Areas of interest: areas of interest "Parking Lot"
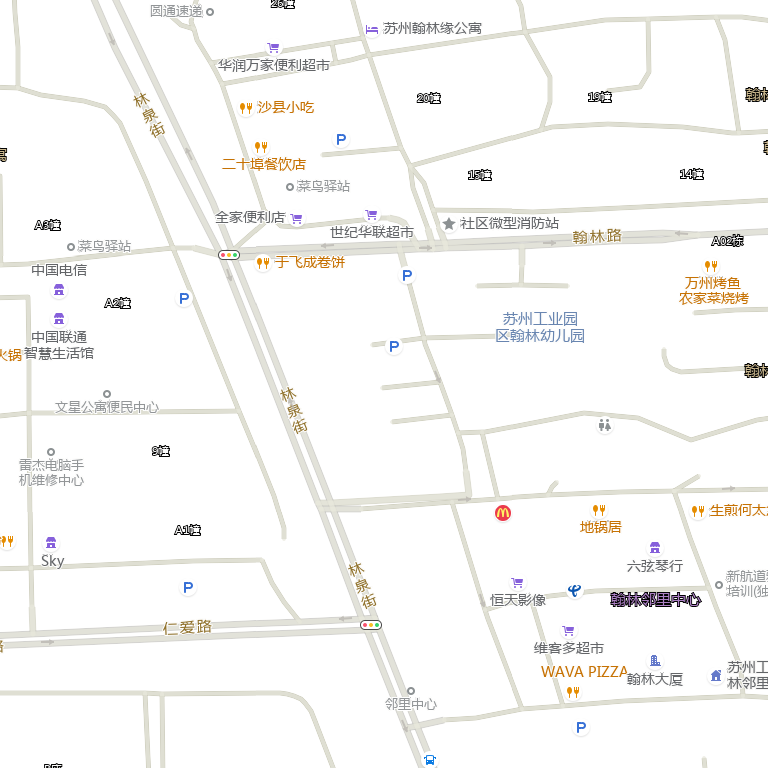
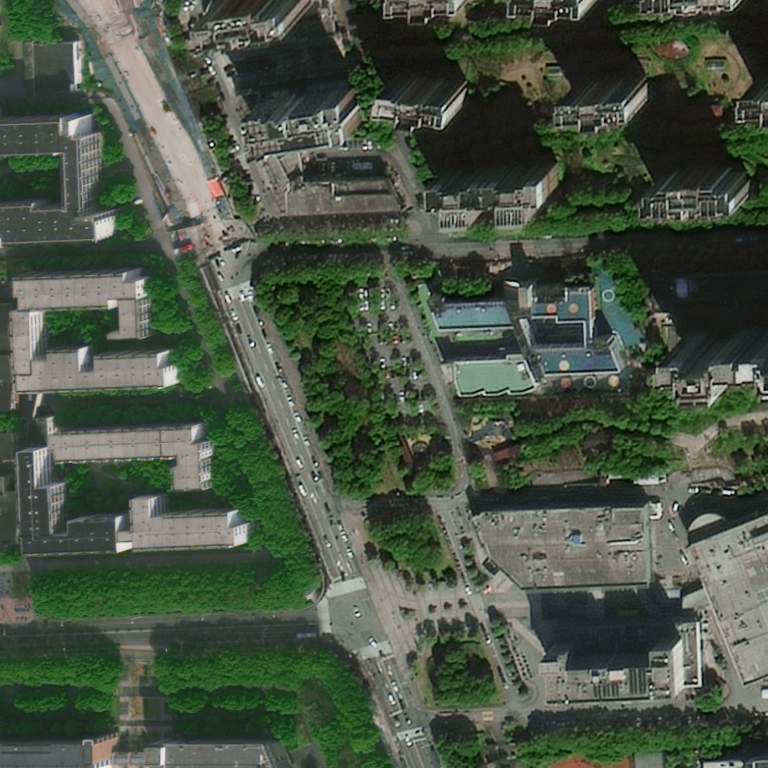